Question:
I have these insertion/deletion controls enabled by default for all the cells as the picture above. I'd like to know if there's a way to customize the graphics of those controls (change the images of plus/minus sign)? Is using custom cell the only way? I'd prefer a simpler method.
Thanks in advance
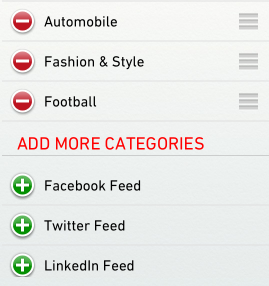
Answer: This turns out to be quite simple. What I did was to set cell editing style to none, create a button with the custom images and use target-action to trigger
-